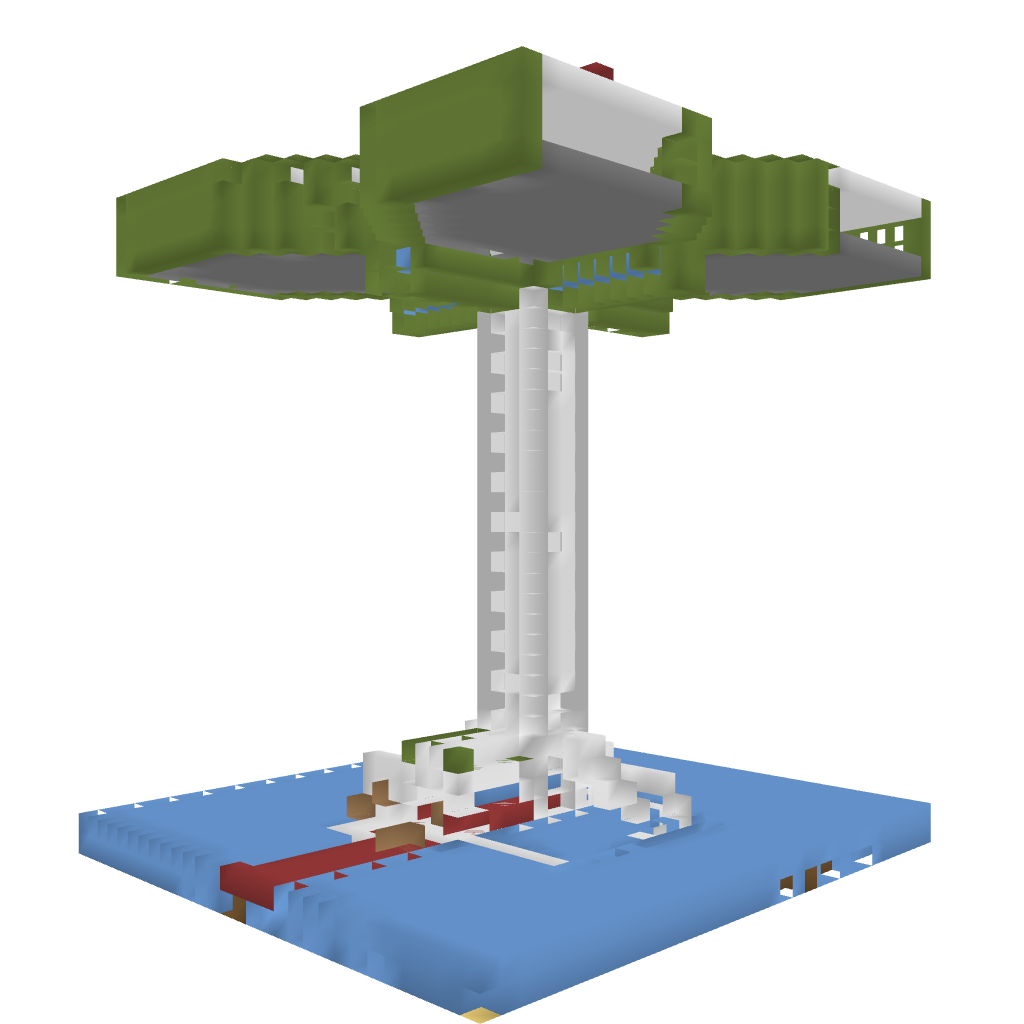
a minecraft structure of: Clover Grinder bad low quality